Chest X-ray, AP view. Patient: 69 years old, sex M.
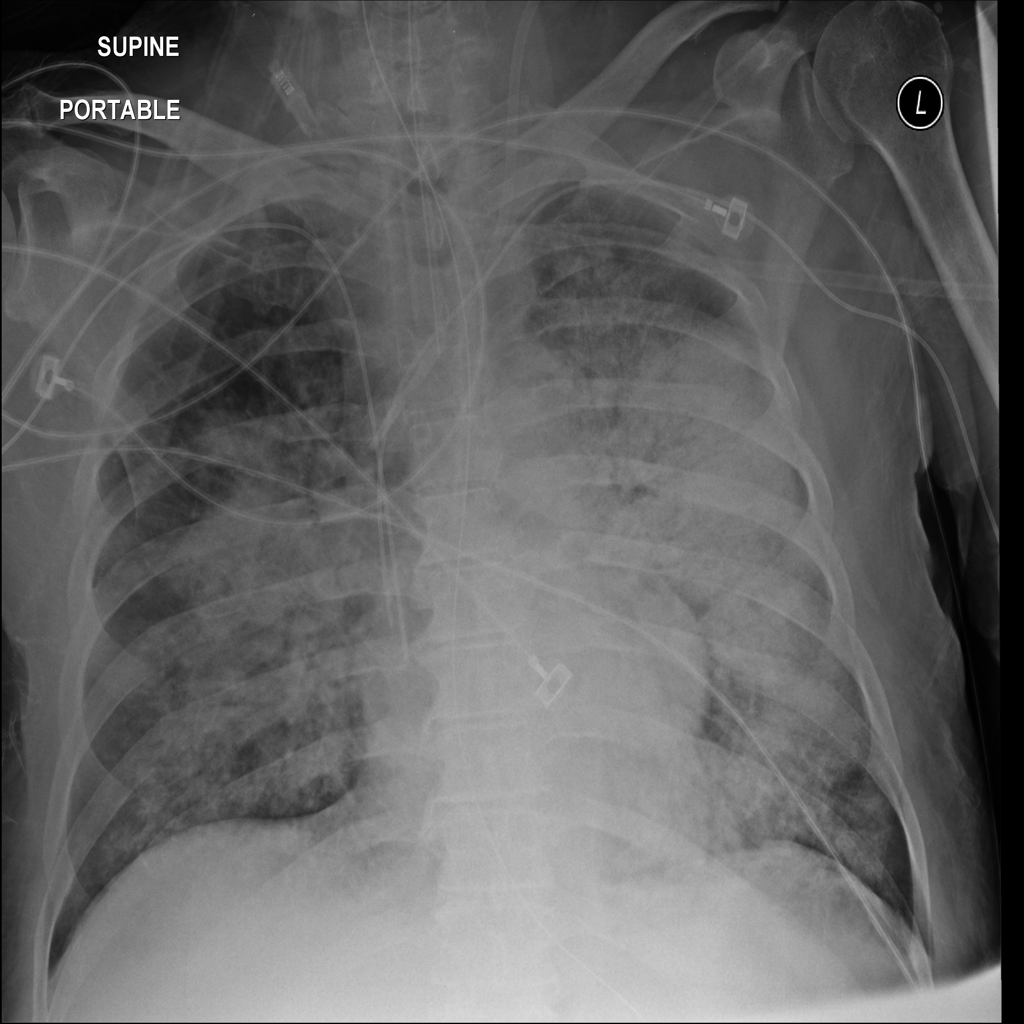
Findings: Infiltration